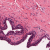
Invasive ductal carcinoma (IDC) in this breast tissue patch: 0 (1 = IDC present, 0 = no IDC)